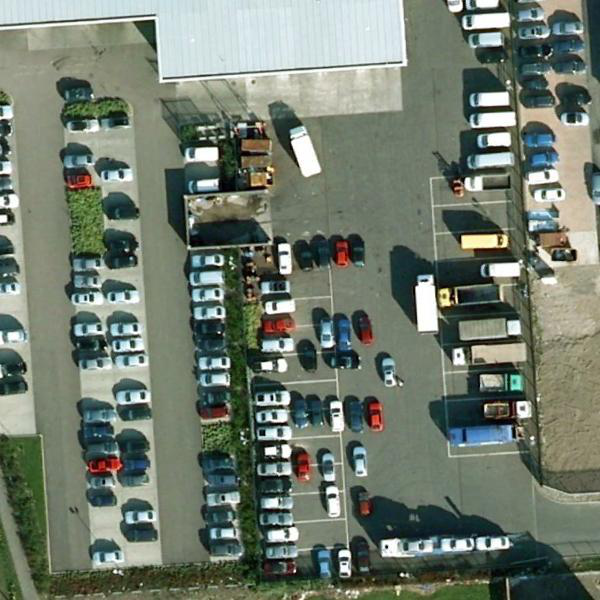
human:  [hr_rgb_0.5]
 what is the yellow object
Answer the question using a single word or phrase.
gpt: truck